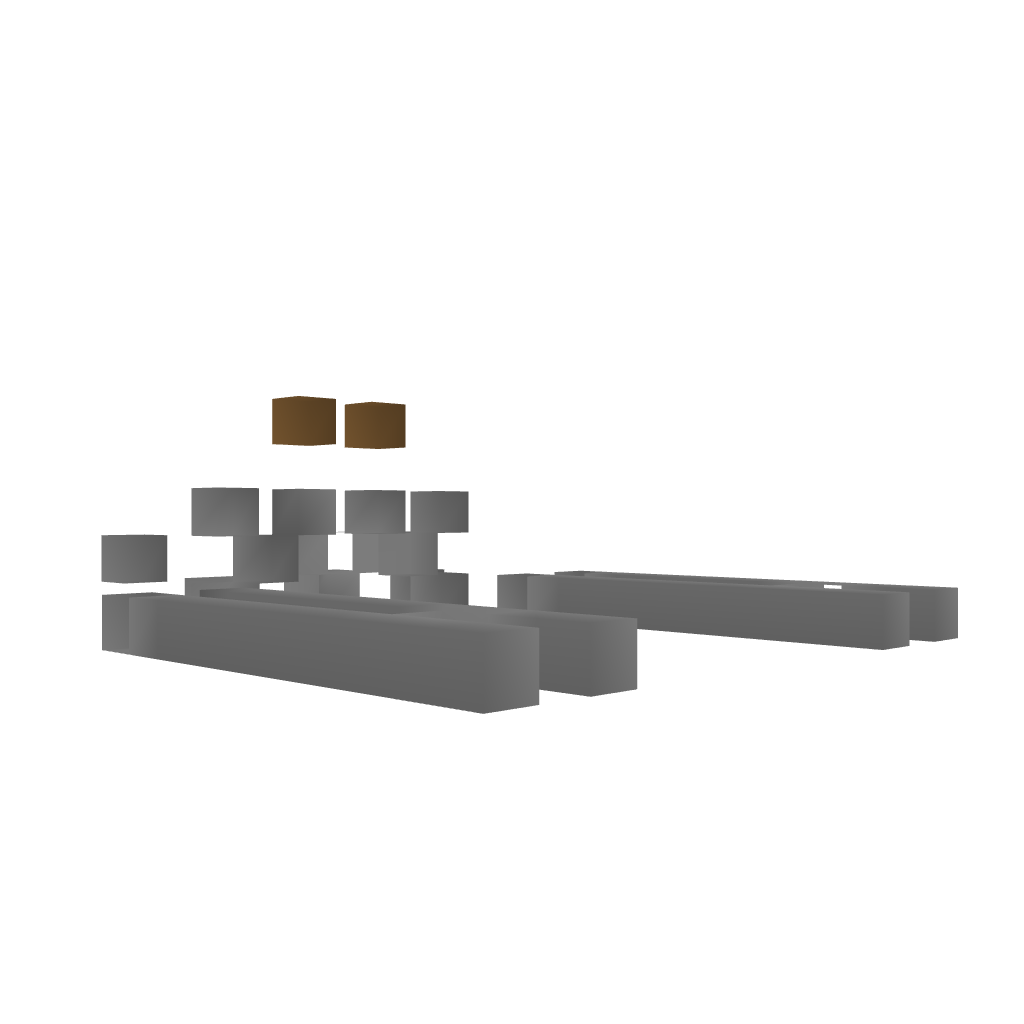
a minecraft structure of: Piston run bad low quality